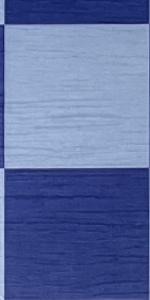
Label: Empty